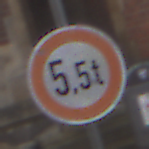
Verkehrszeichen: TatsaechlicheMasse
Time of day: Midday
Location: Outdoor (Urban)
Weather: Overcast
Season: NotSpecified
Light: Natural